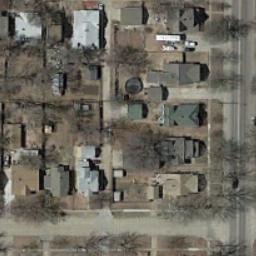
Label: medium_residential